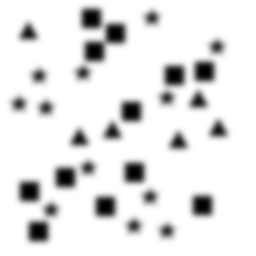
Squares: 12
Triangles: 6
Stars: 12
Total shapes: 30